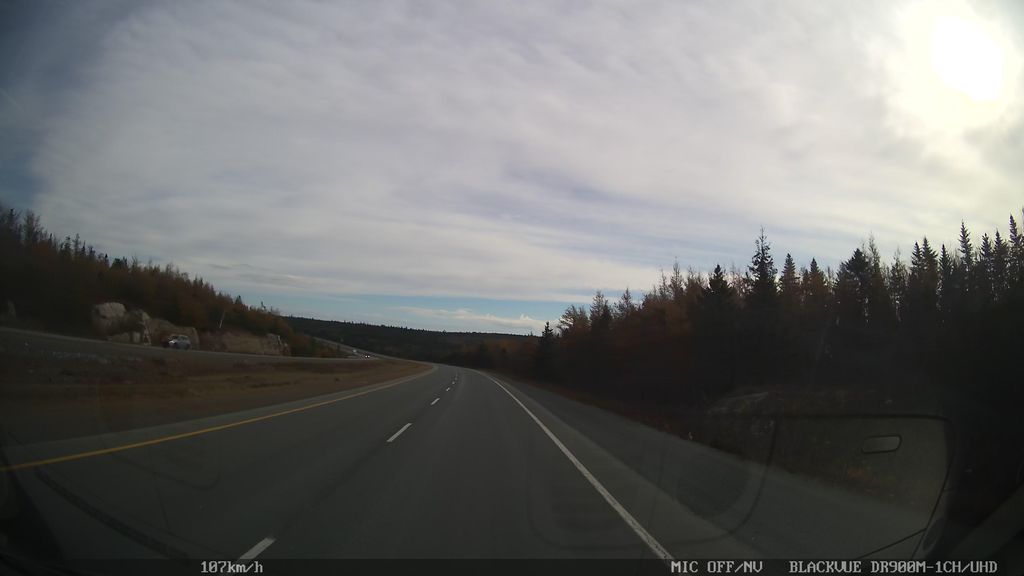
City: halifax